Question: I need of making a graph between interest, principle and year. From webservices I am getting following values
'''
[
{
"Year": 1,
"beginbal": 230000,
"endbal": 223725.97,
"interestY": 559.31,
"paymentY": 13088.23
}, {
"Year": 2,
"beginbal": 223725.97,
"endbal": 217261.1,
"interestY": 543.15,
"paymentY": 13088.23
}, {
"Year": 3,
"beginbal": 217261.1,
"endbal": 210599.6,
"interestY": 526.5,
"paymentY": 13088.23
}, {
"Year": 4,
"beginbal": 210599.6,
"endbal": 203735.49,
"interestY": 509.34,
"paymentY": 13088.23
}, {
"Year": 5,
"beginbal": 203735.49,
"endbal": 196662.59,
"interestY": 491.66,
"paymentY": 13088.23
}, {
"Year": 6,
"beginbal": 196662.59,
"endbal": 189374.57,
"interestY": 473.44,
"paymentY": 13088.23
}, {
"Year": 7,
"beginbal": 189374.57,
"endbal": 181864.88,
"interestY": 454.66,
"paymentY": 13088.23
}, {
"Year": 8,
"beginbal": 181864.88,
"endbal": 174126.77,
"interestY": 435.32,
"paymentY": 13088.23
}, {
"Year": 9,
"beginbal": 174126.77,
"endbal": 166153.3,
"interestY": 415.38,
"paymentY": 13088.23
}, {
"Year": 10,
"beginbal": 166153.3,
"endbal": 157937.3,
"interestY": 394.84,
"paymentY": 13088.23
}
]
'''

I have to make the graph between balance amount and year with the gap of 5. Year 5 .. year 10. But I am unable to find the way that how to start implementing graph with above values. If anyone get some idea about the graph please help me out.
Thanks in advance.
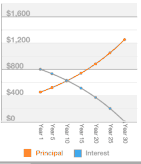
Answer: Take a look at Core Plot <URL>. It can graph all sorts of info. You will want to put you web info into an array as Core Plot uses arrays to graph. Good luck. They have plenty of examples as well on the website.